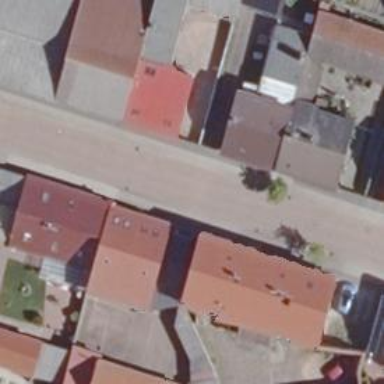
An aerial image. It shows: Car repair shop.